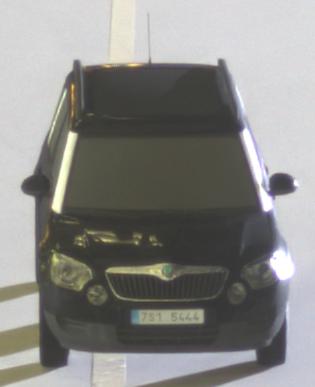
Make: Skoda
Model: Yeti 1.2 TSI
Detailed model: Yeti
Model produced from: 2009/11
Model produced until: 2011/10
Doors: 5
Color: black
Road condition: dry road
Daytime: night
Contrast: high contrast